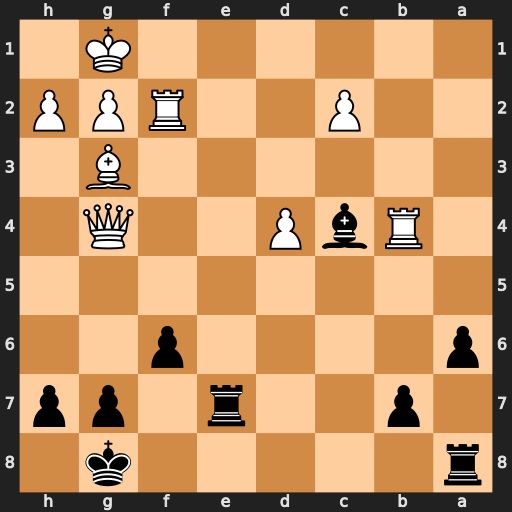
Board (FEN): r5k1/1p2r1pp/p4p2/8/1RbP2Q1/6B1/2P2RPP/6K1
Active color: b
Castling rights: -
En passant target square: -
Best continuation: Re1+ Rf1 Rxf1#